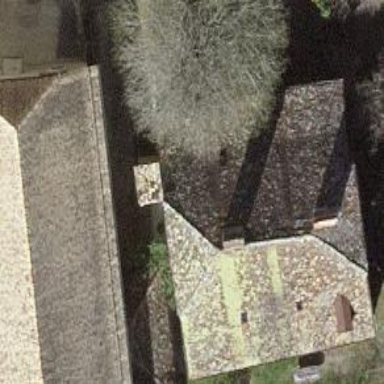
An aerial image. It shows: Building with hipped roof tiled in hipped orientation.